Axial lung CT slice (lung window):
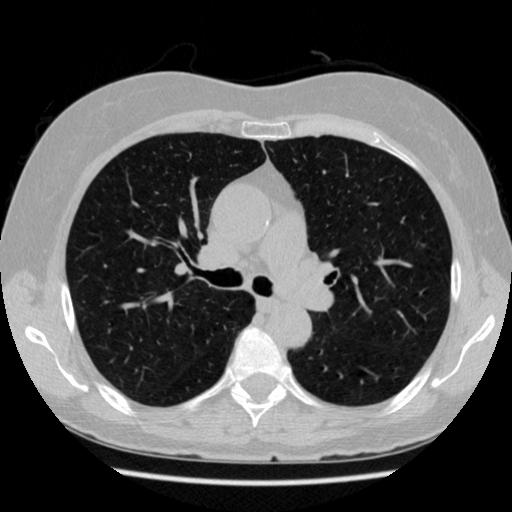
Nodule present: no